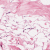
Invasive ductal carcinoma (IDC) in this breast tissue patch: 0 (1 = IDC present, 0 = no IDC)